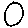
Label: circle